Aerial crown-view tile of a tropical tree (Barro Colorado Island, Panama), acquired 20250715:
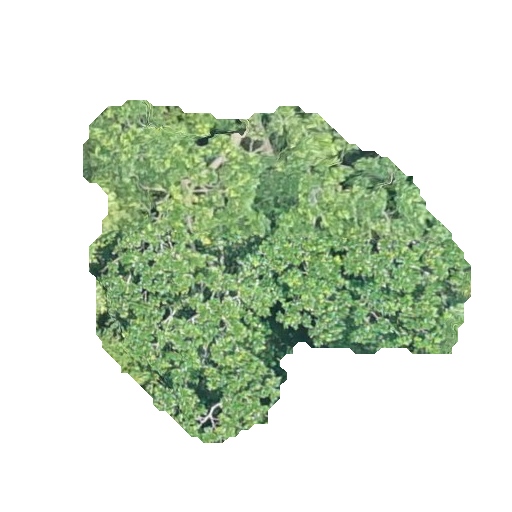
Species: Simarouba amara
GBIF accepted scientific name: Simarouba amara
Crown area: 132.539 m²